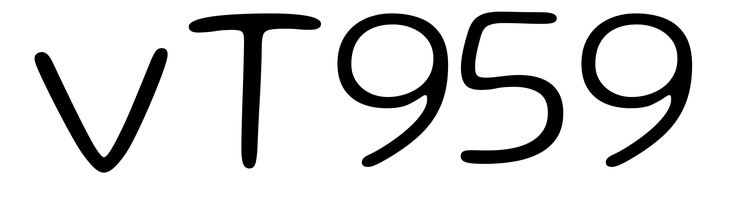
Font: Gluten_ExtraLight